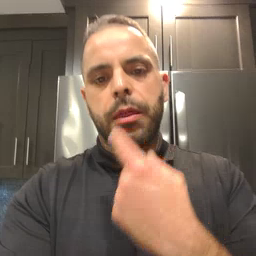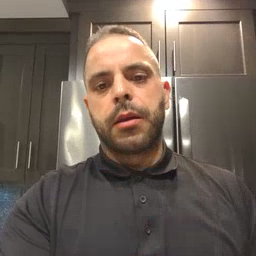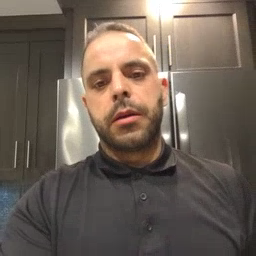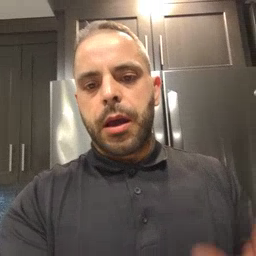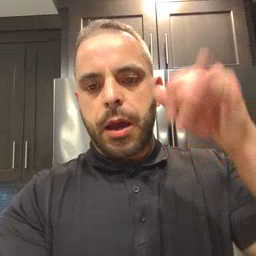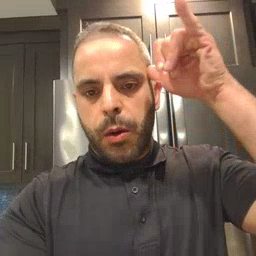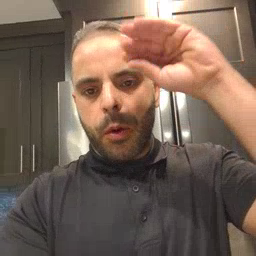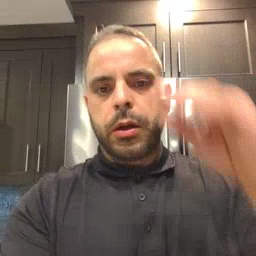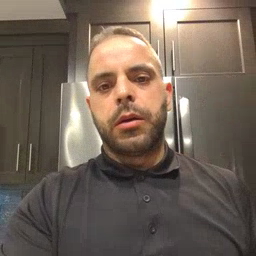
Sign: cowboy